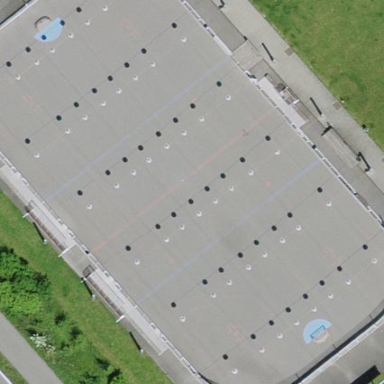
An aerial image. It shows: Asphalt street hockey pitch for leisure land.